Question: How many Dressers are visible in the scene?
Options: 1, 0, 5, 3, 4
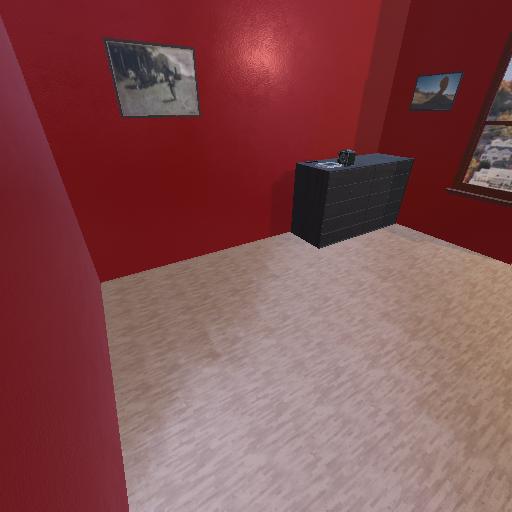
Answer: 1